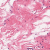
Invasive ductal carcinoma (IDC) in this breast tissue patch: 0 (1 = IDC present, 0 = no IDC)